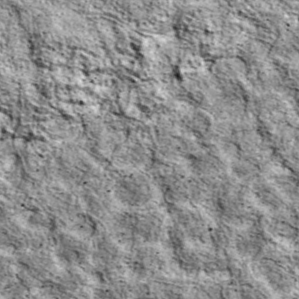
Label: non_frost